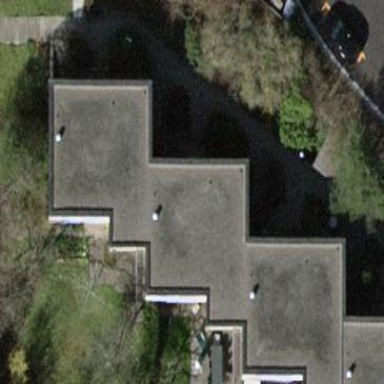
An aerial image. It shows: Apartment building with flat roof.